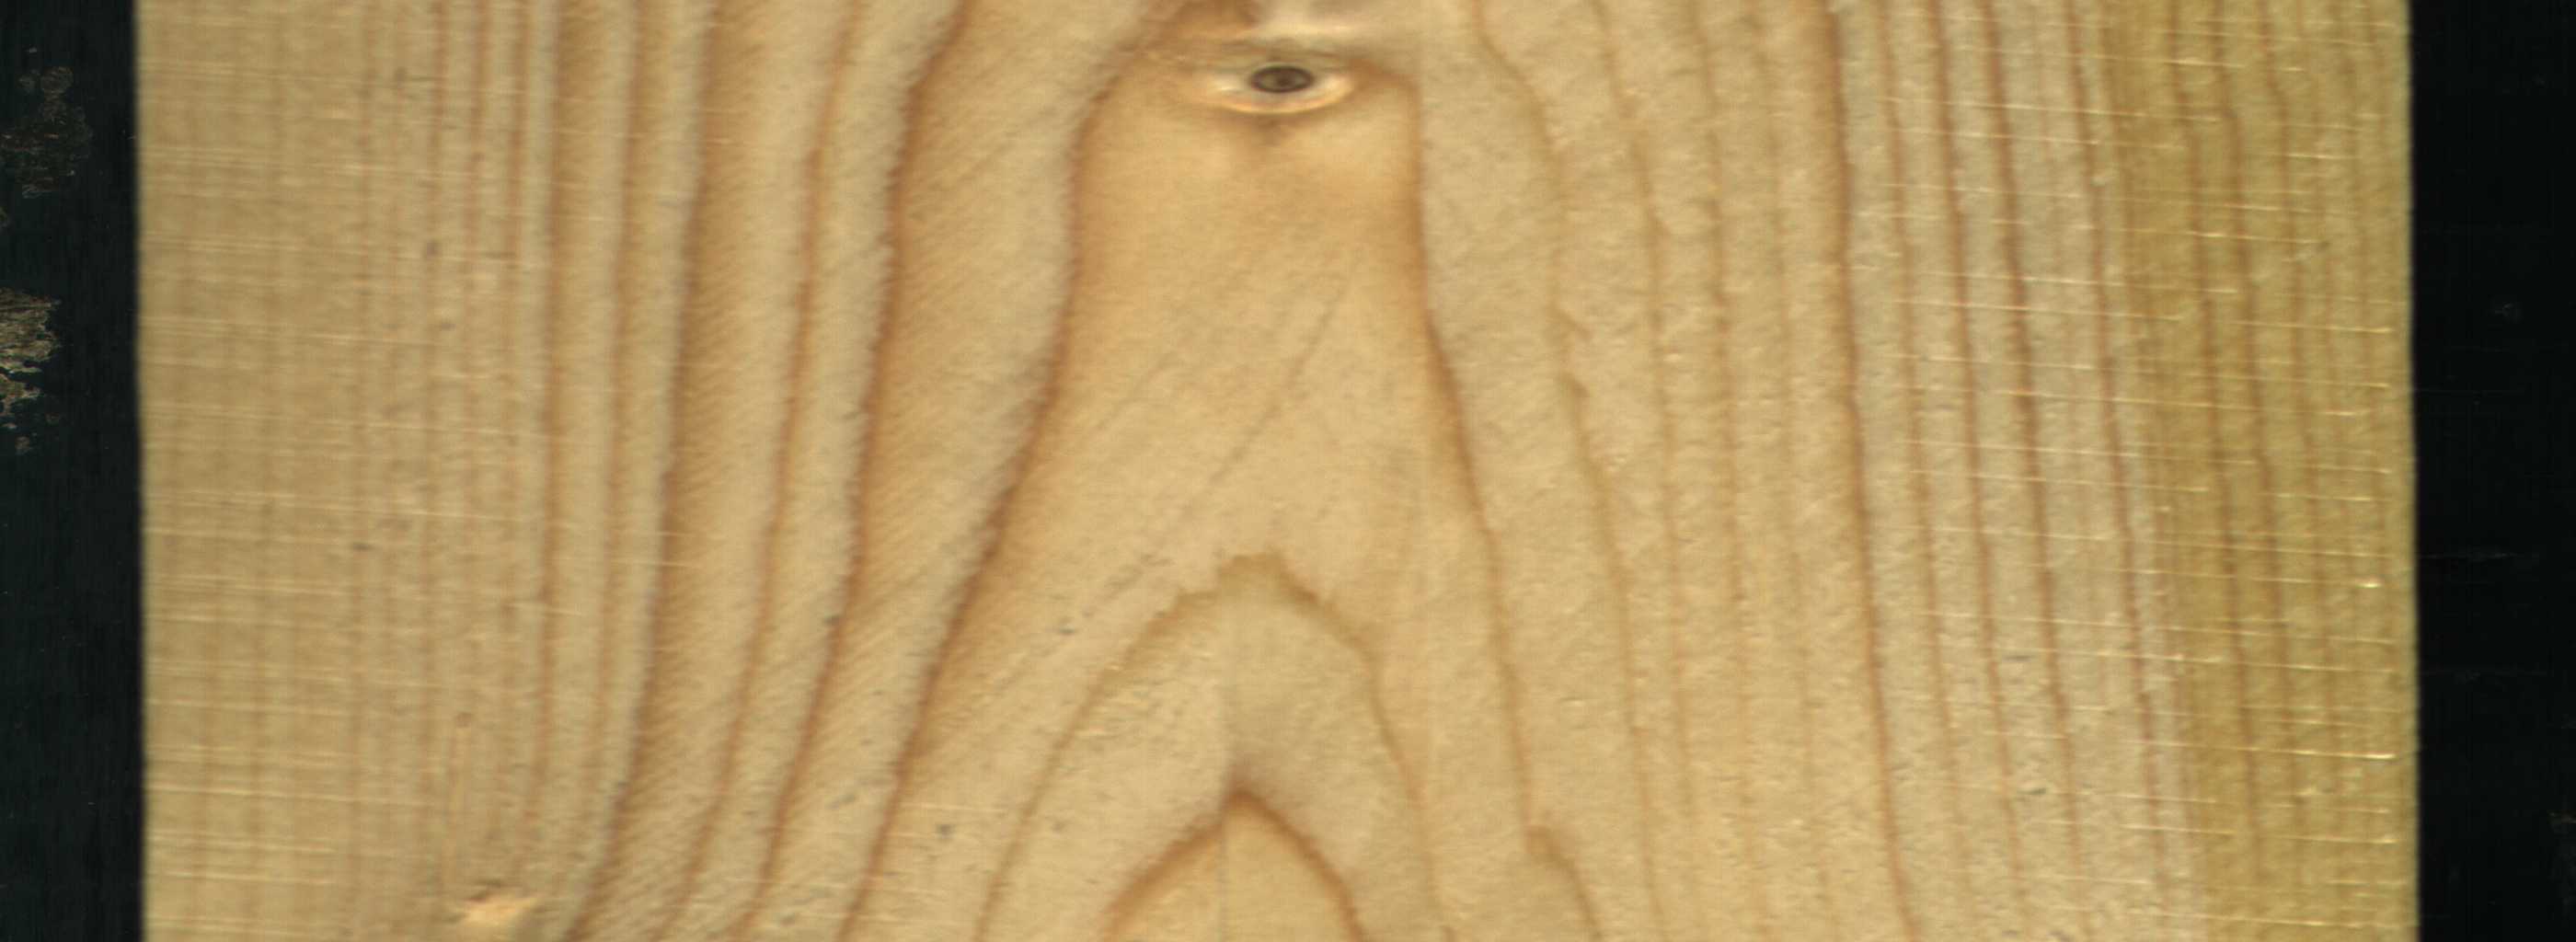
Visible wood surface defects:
Dead_Knot